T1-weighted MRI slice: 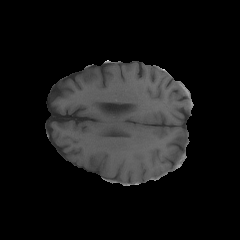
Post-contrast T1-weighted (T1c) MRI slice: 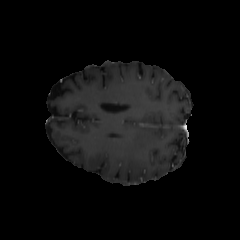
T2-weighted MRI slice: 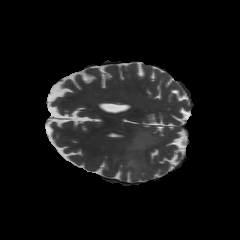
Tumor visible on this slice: yes